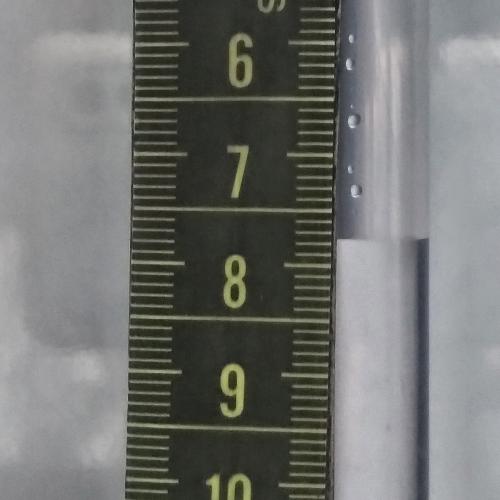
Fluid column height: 7.8 cm